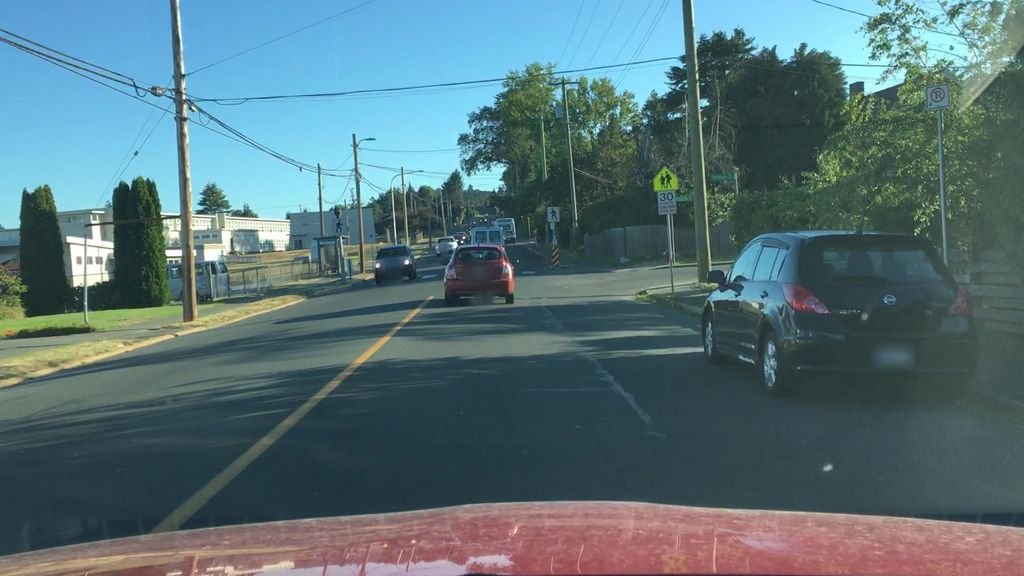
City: victoria